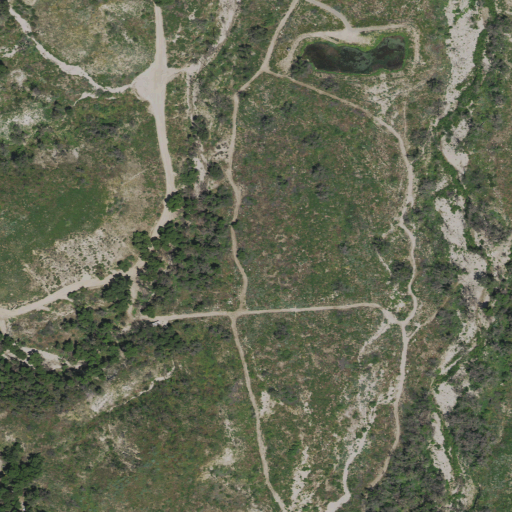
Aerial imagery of valley in California named Cow Canyon containing grassland, open development, woody wetlands, shrub, and low intensity development